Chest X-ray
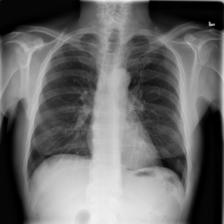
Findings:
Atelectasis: negative
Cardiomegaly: negative
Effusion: negative
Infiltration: negative
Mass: negative
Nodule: negative
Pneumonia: negative
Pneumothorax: negative
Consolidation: negative
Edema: negative
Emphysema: negative
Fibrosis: negative
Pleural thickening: negative
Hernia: negative